Interaction volume radius: 10 \u00c5
Interaction volume height: 15 \u00c5
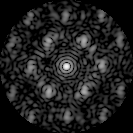
Disorder parameter: 0.5406